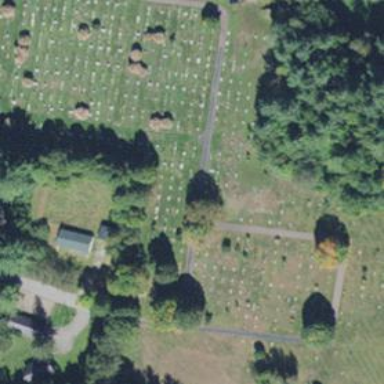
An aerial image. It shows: Cemetery.